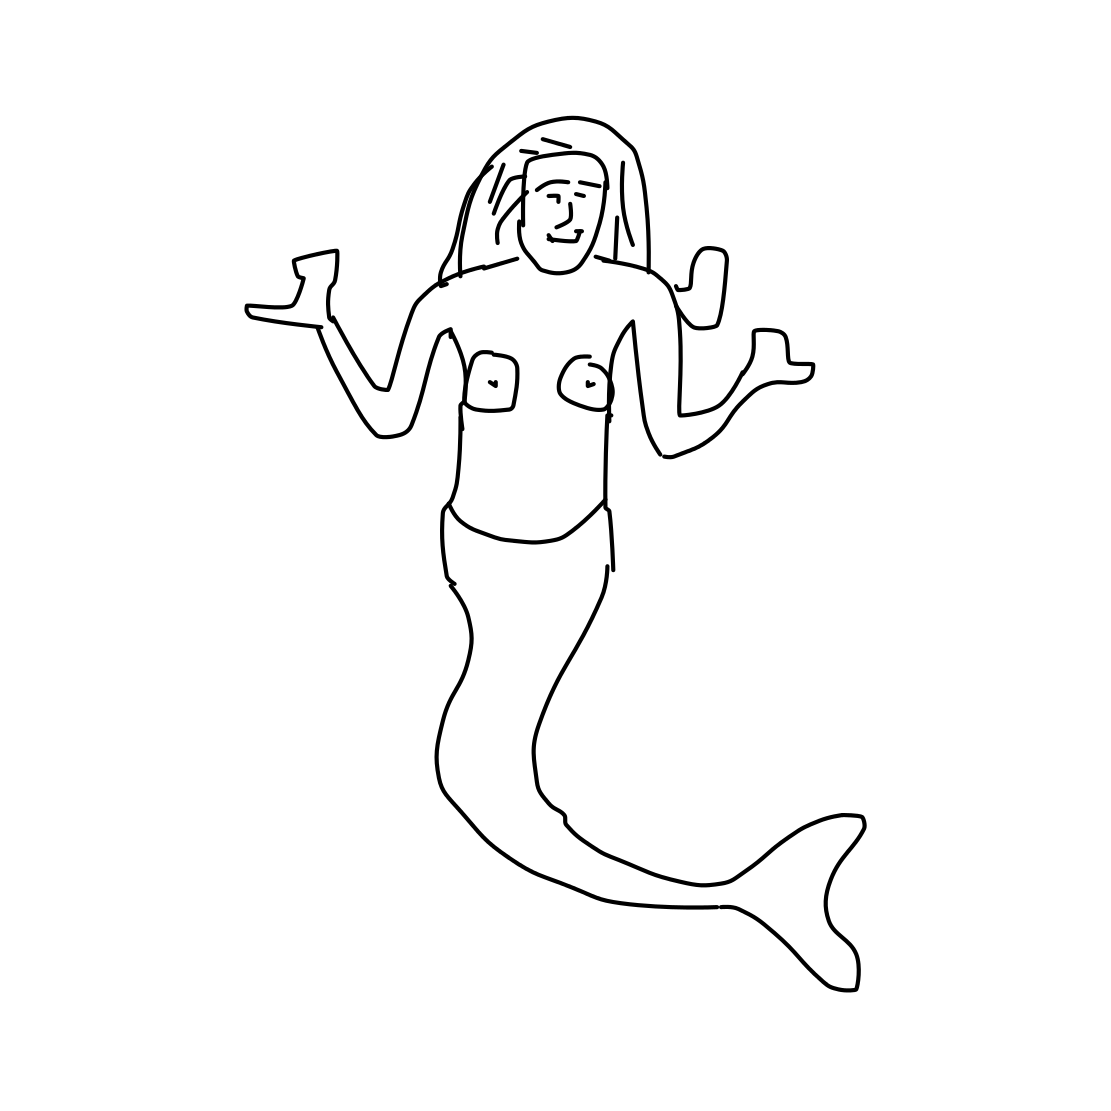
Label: mermaid